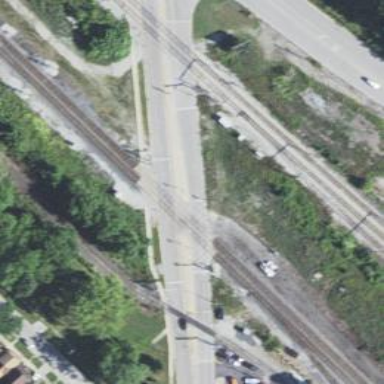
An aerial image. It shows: Railway level crossing.